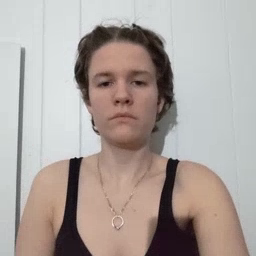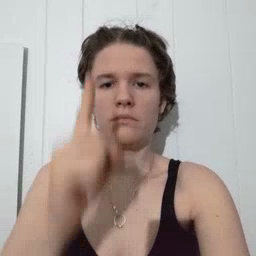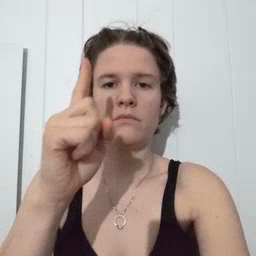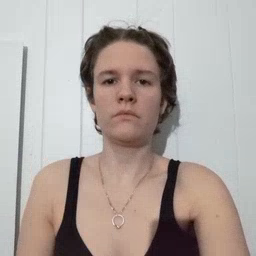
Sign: up